Field crop: maize
Growth stage: 2
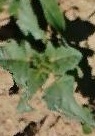
Species: datura